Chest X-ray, AP view. Patient: 31 years old, sex M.
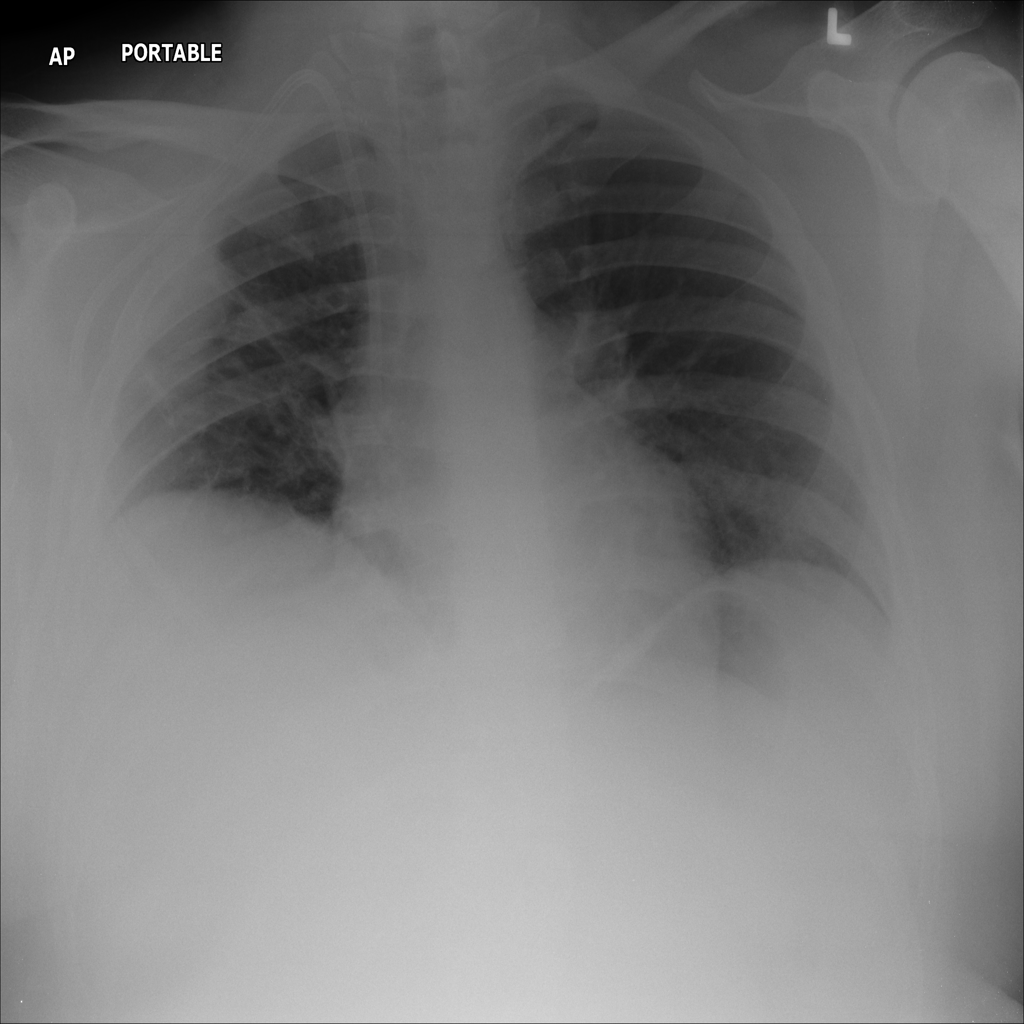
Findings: Atelectasis, Mass